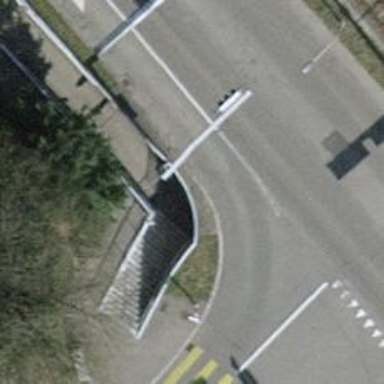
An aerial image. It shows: Tunnel path with asphalt surface.